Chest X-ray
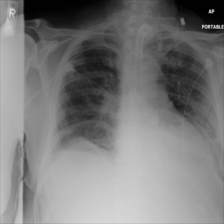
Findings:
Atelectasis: negative
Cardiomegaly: negative
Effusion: negative
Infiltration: negative
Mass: negative
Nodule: negative
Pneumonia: negative
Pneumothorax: negative
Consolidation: negative
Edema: negative
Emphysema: negative
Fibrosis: negative
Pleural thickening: negative
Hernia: negative